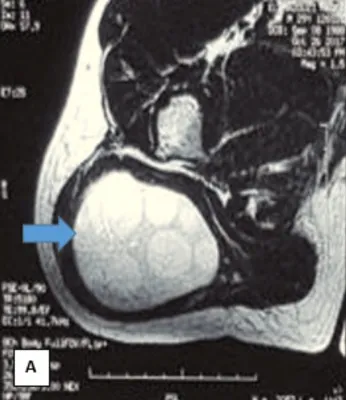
MRI of the pelvis reveals a cystic formation. A: Axial T1-weighted imaging displays a cyst infiltrating the right gluteus maximus muscle (blue arrow).
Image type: radiology (mri)